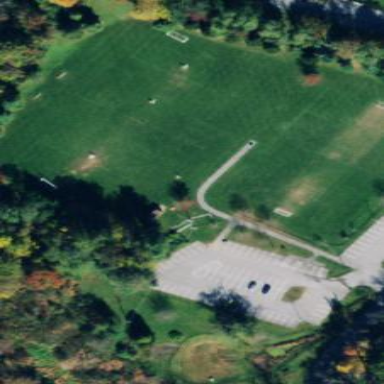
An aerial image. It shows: Lacrosse pitch for leisure land activities.